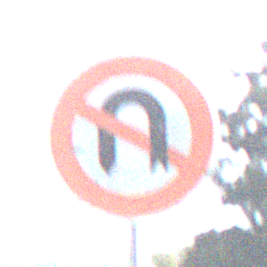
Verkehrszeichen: VerbotWenden
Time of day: MorningAfternoon
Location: Outdoor (Nature)
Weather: PartlyCloudy
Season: NotSpecified
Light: Natural